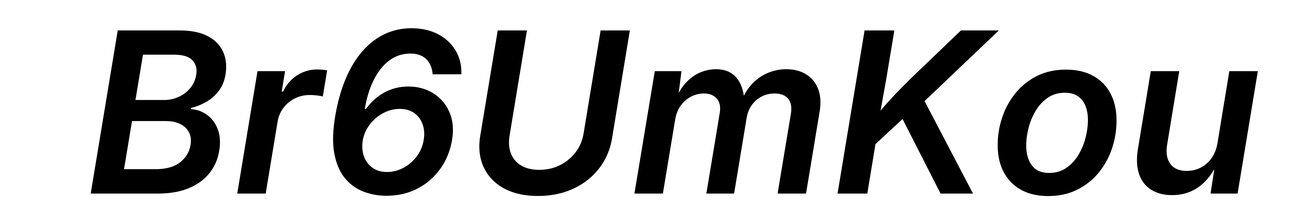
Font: Inter-Italic_SemiBold_Italic